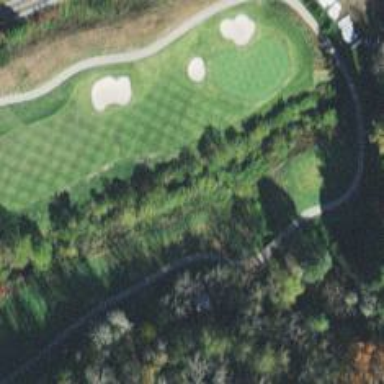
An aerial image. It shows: View of golf hole.